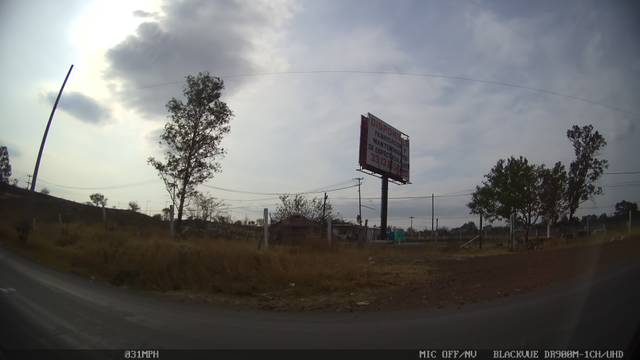
Region: Mexico
Coordinates: 20.619, -103.223